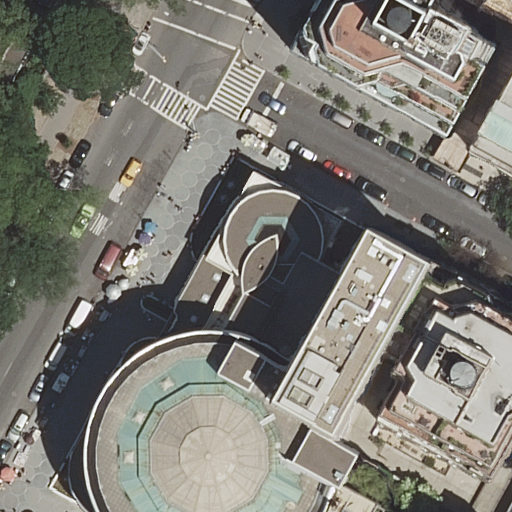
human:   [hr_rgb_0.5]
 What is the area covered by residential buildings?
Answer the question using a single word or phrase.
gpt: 1896m2

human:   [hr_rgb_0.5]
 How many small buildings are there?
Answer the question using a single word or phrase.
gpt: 0

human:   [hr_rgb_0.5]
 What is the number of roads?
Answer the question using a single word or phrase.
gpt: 5

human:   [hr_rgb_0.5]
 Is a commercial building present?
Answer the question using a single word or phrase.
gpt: no

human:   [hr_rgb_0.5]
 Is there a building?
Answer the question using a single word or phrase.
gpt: yes

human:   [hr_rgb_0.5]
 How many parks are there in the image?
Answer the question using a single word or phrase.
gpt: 1

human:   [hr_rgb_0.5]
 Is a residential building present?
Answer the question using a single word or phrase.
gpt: yes

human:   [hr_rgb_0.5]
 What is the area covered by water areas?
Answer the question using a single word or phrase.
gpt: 0m2

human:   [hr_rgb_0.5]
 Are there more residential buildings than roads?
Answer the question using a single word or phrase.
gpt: no

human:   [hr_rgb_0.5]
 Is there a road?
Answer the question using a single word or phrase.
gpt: yes

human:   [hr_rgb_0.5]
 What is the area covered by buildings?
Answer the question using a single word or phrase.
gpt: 2771m2

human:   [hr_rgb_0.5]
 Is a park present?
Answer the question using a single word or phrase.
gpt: yes

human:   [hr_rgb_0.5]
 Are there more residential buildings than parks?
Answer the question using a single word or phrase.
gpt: yes

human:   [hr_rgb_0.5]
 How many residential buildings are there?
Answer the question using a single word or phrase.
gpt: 4

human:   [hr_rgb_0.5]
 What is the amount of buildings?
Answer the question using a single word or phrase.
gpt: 5

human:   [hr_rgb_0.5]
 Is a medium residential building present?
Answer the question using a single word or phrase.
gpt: yes

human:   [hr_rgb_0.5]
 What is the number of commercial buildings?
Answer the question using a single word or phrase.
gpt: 0

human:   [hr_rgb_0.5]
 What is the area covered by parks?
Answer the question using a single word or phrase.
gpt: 10410m2

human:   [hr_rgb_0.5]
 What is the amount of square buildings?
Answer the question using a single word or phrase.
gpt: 0

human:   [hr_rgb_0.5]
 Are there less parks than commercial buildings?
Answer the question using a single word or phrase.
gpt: no

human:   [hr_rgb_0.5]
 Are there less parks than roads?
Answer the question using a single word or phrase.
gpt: yes

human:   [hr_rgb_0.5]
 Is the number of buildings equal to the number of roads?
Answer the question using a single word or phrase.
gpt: yes

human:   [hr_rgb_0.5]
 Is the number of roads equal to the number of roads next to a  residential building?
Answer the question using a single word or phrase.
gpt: yes

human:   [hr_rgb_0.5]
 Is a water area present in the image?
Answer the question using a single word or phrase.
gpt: no

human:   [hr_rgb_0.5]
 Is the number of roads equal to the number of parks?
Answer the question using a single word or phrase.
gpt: no

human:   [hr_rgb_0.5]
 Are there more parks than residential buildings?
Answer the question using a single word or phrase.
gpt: no

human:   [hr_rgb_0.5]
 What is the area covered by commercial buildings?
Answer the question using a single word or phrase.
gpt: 0m2

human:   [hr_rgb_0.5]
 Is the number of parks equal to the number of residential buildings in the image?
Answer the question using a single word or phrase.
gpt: no

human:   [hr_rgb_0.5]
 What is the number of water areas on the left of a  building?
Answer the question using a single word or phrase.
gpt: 0

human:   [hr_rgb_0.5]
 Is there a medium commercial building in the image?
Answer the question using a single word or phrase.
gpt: no

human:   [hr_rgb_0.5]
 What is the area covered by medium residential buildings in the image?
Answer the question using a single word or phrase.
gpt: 420m2

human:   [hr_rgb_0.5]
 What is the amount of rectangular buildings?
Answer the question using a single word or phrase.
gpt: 3

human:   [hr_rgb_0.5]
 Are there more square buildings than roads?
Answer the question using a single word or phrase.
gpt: no

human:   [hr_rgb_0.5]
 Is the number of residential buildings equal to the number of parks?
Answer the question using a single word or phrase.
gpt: no

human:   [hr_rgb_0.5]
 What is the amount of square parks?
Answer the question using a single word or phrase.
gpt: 0

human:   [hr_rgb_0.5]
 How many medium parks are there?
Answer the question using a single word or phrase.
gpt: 0

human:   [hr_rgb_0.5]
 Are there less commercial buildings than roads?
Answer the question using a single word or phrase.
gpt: yes

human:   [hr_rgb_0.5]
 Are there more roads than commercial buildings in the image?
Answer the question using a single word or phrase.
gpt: yes

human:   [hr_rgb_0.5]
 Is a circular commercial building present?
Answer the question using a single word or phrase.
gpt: no

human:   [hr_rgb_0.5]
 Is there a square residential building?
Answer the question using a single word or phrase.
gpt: no

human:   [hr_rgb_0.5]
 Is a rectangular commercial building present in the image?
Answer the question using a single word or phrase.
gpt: no

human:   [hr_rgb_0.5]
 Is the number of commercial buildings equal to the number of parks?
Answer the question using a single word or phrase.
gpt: no

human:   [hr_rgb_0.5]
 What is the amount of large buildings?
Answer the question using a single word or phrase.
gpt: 3

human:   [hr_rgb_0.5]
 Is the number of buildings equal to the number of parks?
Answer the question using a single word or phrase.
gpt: no

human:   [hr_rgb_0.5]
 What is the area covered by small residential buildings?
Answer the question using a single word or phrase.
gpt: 0m2

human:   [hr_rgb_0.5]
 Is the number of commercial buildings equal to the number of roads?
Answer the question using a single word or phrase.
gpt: no

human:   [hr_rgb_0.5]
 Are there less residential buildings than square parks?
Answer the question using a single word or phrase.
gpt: no

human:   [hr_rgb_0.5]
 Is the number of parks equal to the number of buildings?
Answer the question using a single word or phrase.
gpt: no

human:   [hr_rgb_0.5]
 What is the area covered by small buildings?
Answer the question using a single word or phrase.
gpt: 0m2

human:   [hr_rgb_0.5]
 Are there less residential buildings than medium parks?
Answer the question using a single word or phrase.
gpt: no

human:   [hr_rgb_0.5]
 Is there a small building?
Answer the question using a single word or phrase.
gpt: no

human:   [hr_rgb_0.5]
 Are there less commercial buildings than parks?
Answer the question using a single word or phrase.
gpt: yes

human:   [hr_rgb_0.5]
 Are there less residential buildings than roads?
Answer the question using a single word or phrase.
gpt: yes

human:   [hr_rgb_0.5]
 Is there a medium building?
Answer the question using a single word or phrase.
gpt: yes

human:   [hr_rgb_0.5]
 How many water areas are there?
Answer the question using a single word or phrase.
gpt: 0

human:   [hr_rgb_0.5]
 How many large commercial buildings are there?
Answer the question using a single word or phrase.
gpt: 0

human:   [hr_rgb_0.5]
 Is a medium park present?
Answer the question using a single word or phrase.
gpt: no

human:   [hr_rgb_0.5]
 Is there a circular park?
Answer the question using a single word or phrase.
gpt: no

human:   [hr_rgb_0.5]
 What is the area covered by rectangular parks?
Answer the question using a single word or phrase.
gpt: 10410m2

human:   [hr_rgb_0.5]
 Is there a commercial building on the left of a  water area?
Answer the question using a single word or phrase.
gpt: no

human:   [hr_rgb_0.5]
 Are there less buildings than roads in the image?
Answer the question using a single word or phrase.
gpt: no

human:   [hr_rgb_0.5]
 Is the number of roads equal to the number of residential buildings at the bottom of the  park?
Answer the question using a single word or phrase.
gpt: no

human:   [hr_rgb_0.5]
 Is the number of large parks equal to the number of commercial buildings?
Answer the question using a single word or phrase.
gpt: no

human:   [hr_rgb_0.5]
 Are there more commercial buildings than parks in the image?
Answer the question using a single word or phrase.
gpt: no